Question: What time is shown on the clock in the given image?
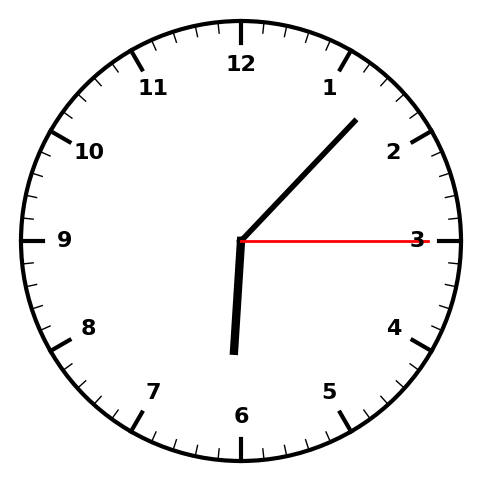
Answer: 06:07:15